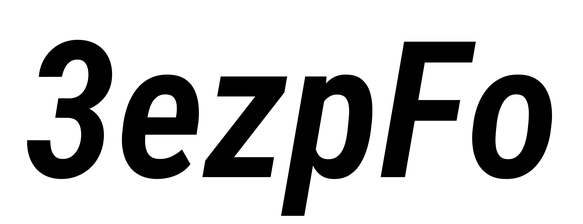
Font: Roboto-Italic_Condensed_SemiBold_Italic